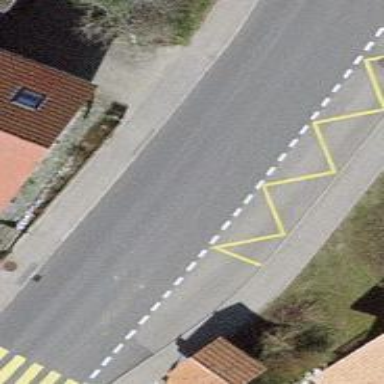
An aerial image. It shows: Bus stop with platform for public transport.